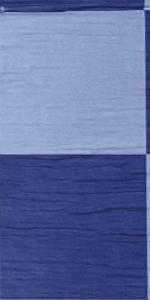
Label: Empty